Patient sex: M
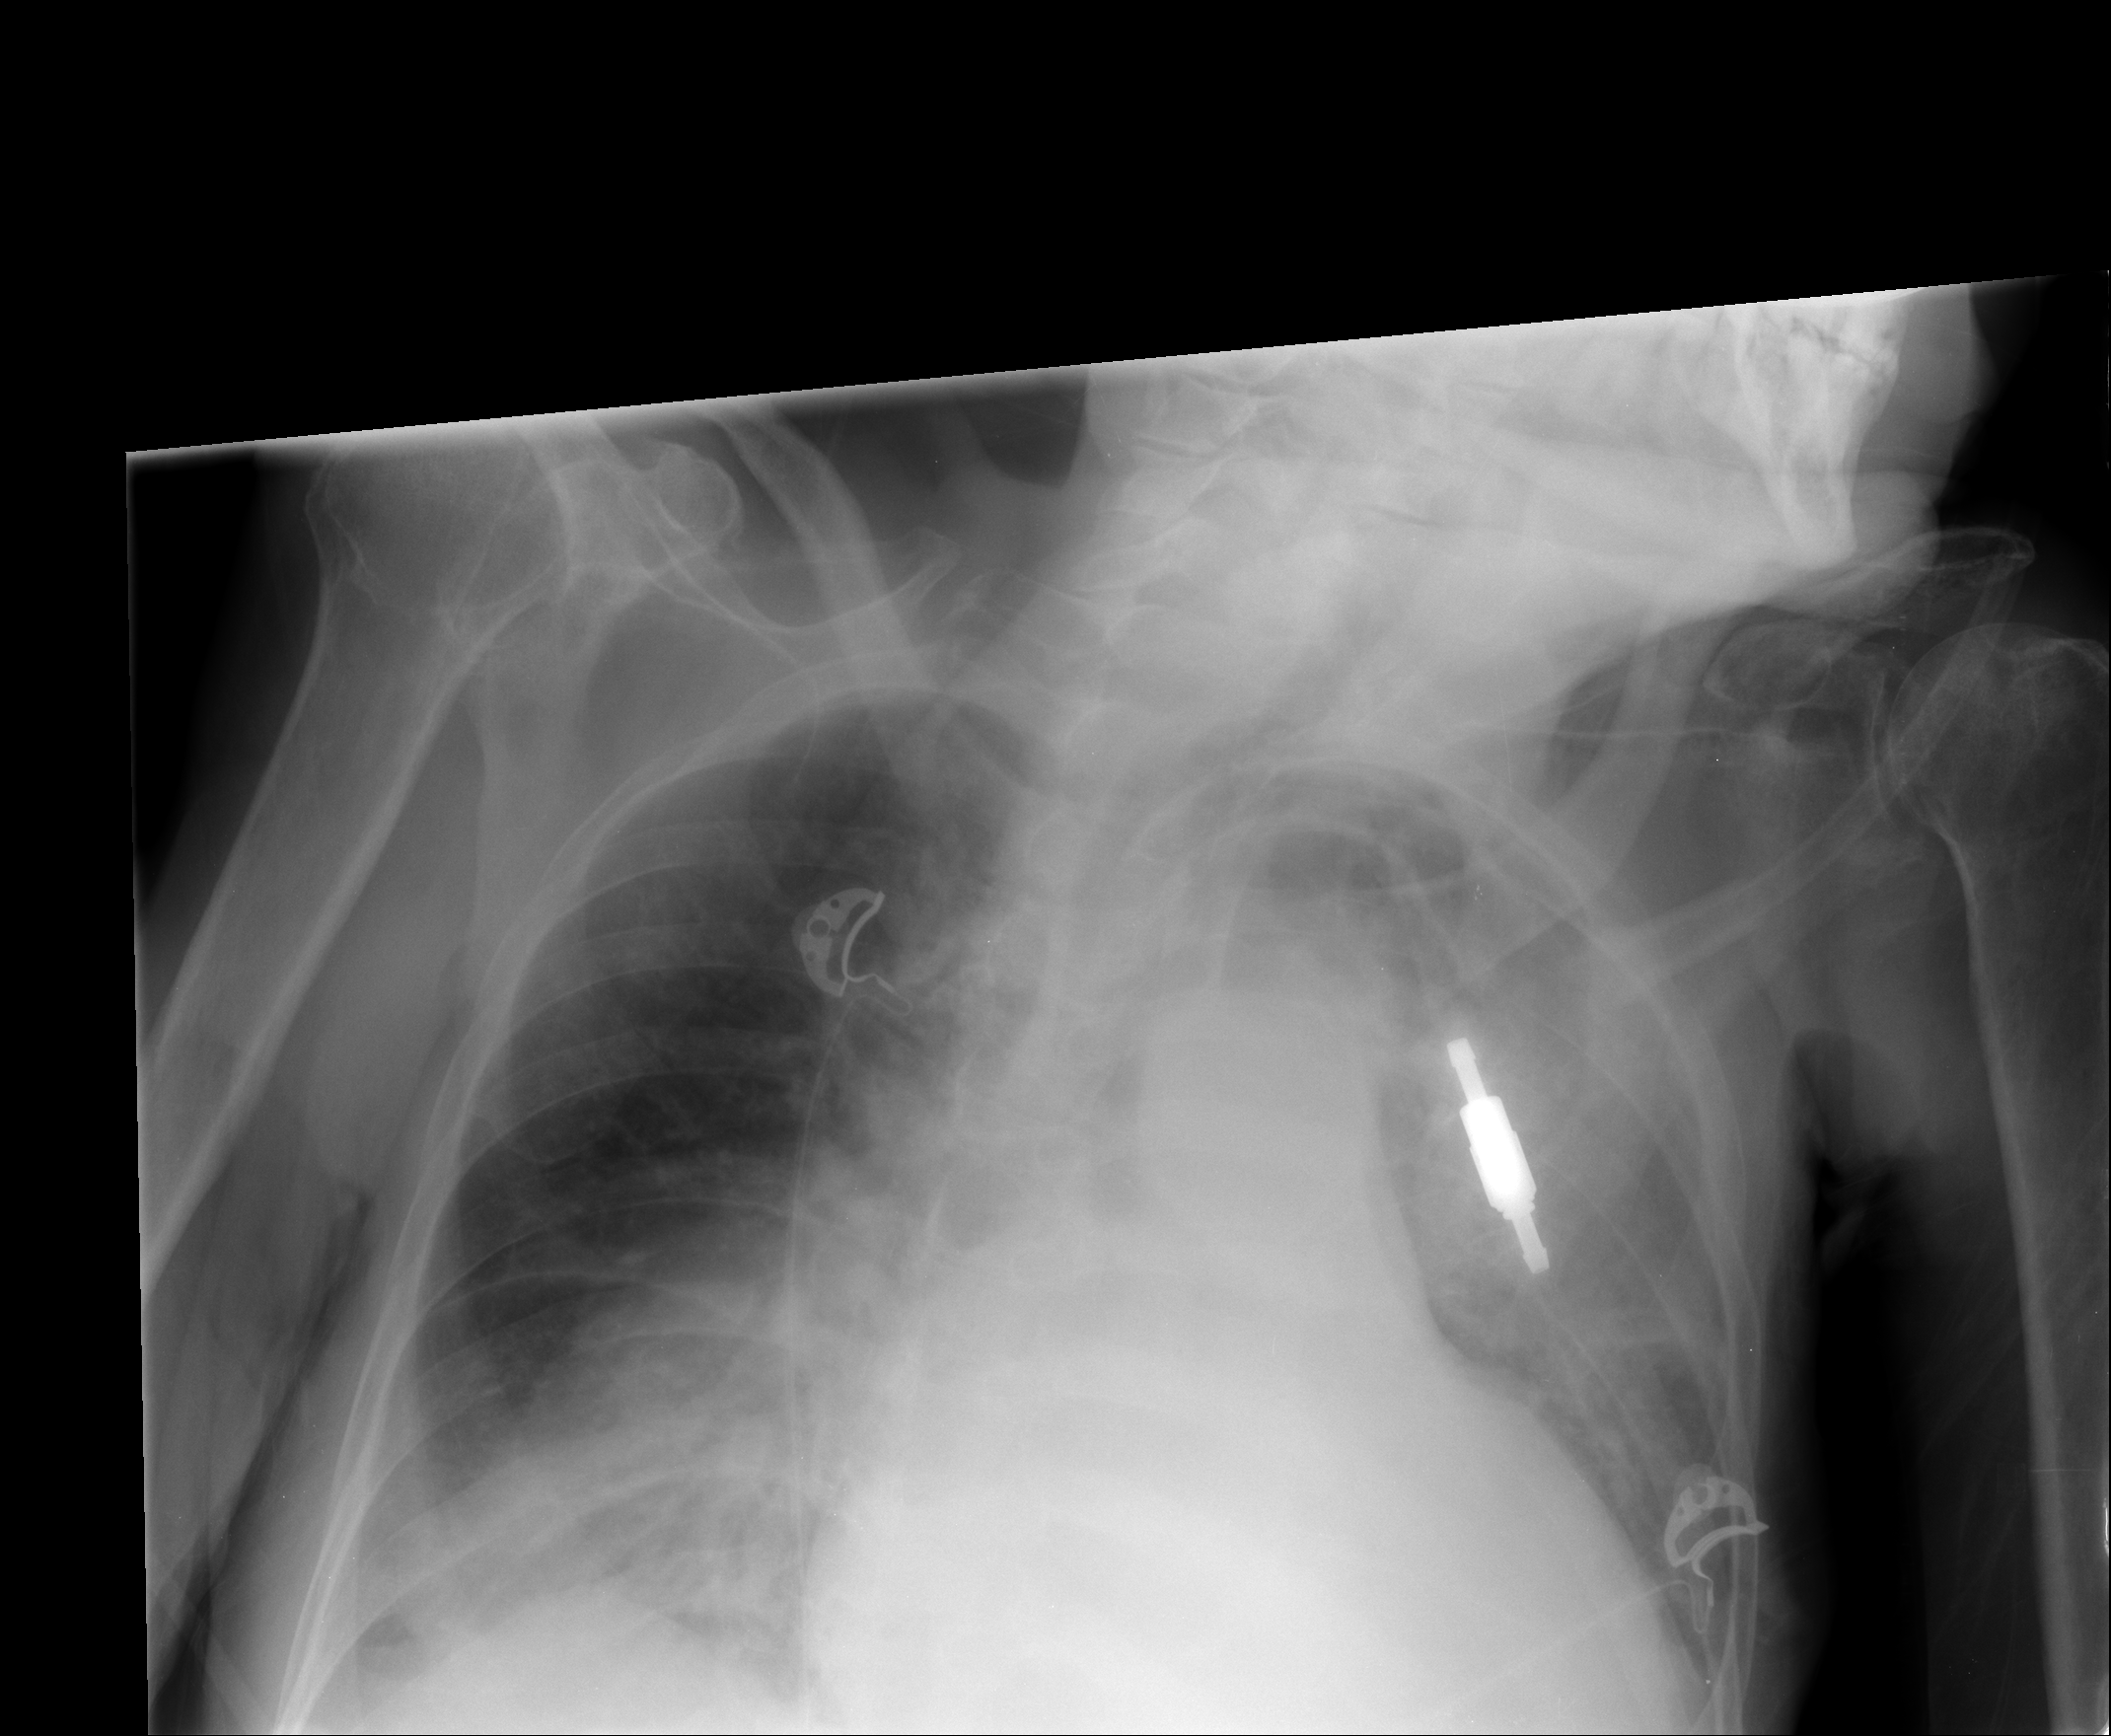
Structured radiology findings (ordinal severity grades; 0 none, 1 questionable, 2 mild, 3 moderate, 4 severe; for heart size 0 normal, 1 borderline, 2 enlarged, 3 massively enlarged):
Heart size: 2
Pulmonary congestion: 2
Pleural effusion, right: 1
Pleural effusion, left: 3
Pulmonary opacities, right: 2
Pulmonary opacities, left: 3
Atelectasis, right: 2
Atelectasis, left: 3